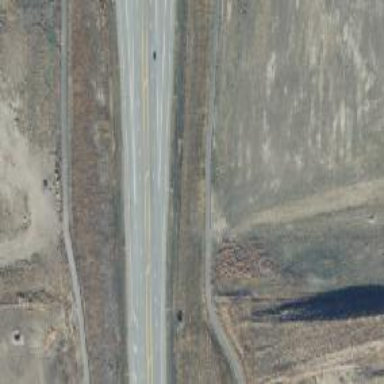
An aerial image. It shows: This image shows trunk highway that functions as expressway.